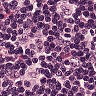
Metastatic tissue present: no